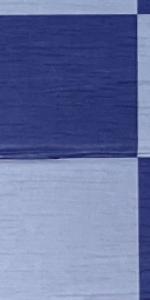
Label: Empty